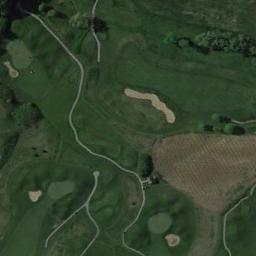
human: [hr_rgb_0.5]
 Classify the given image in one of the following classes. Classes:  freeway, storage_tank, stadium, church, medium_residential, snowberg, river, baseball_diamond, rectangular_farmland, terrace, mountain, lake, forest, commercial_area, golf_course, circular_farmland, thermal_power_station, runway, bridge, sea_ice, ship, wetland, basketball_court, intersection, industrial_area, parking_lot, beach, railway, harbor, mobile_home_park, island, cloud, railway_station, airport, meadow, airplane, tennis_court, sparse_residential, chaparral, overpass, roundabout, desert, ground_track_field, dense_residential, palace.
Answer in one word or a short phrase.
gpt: golf_course